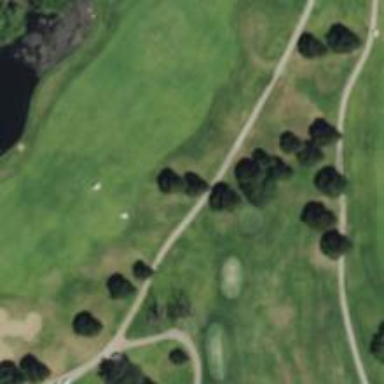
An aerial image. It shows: Golf tee.